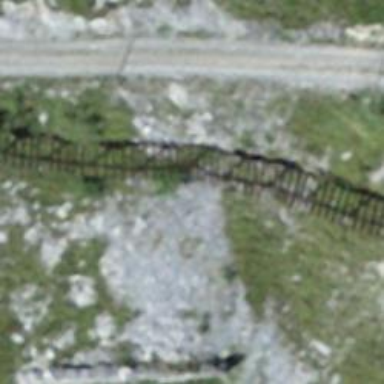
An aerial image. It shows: Fence designed to prevent avalanches.